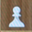
Piece: wP